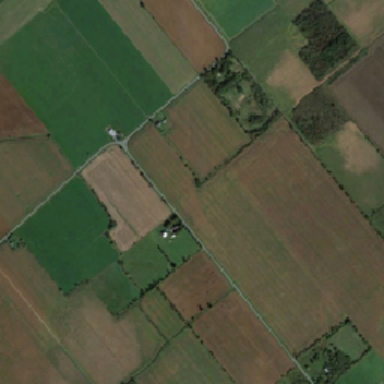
Many tall trees are planted in many fields .